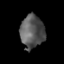
Tissue: lung
Cell type: Endothelial cells
Senescence score: 0.2389
Nuclear area (px): 782
Mean DAPI intensity: 87.958